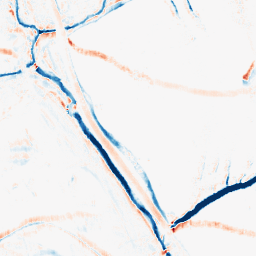
Category: morphological
Decomposition family: morphological_rect
Decomposition parameters: operation: average
width: 5
height: 10
Upsampling method: cubic_mitchell
Upsampling parameters: scale: 4
Upsampling scale: 4